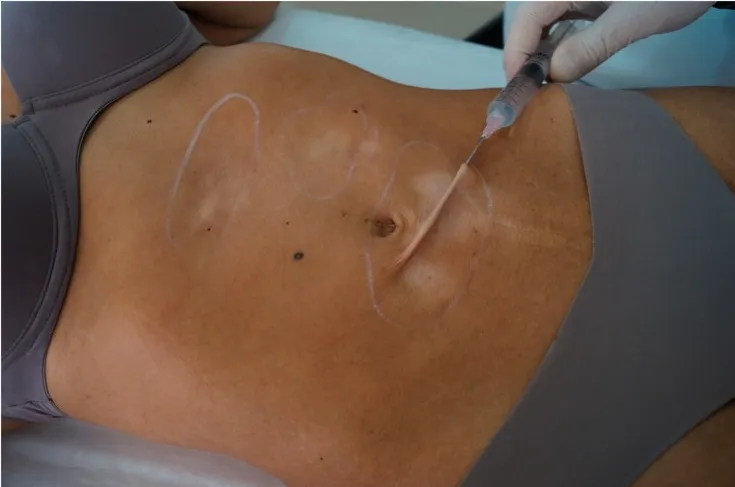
(A-B) Treatment fill with synthetic implant.
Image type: medical_photograph (skin_photograph)